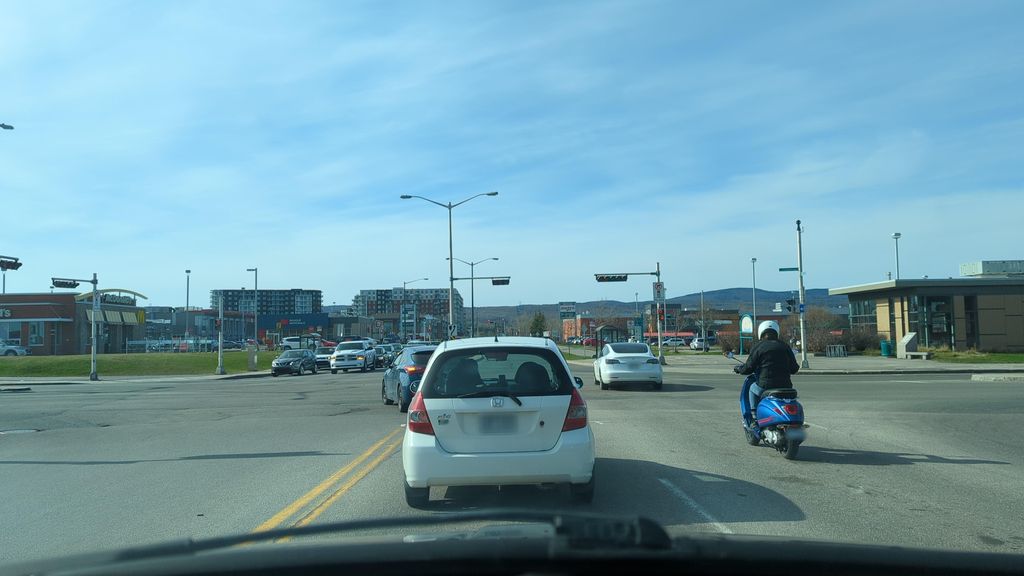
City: quebec_city